Aerial crown-view tile of a tropical tree (Barro Colorado Island, Panama), acquired 20250818:
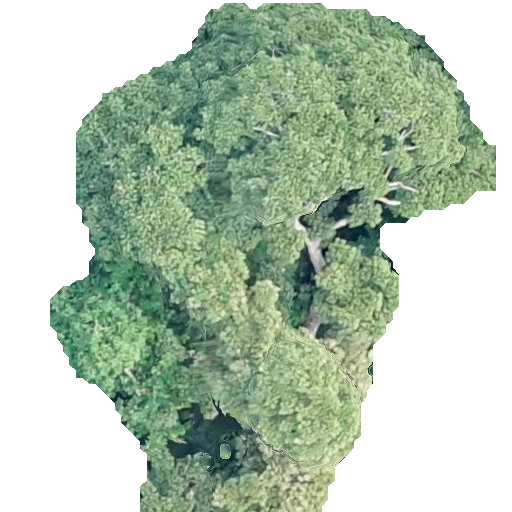
Species: Sterculia apetala
GBIF accepted scientific name: Sterculia apetala
Crown area: 223.496 m²